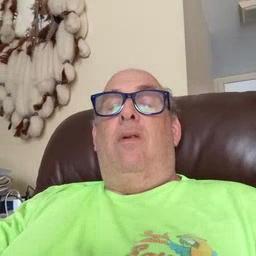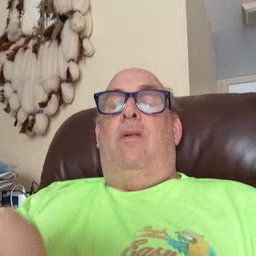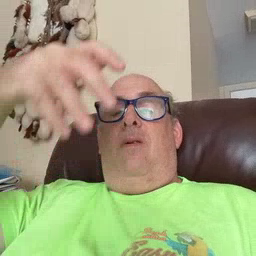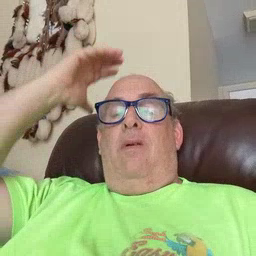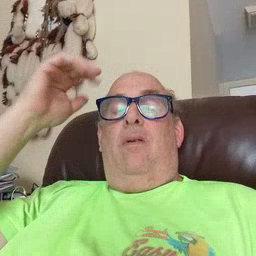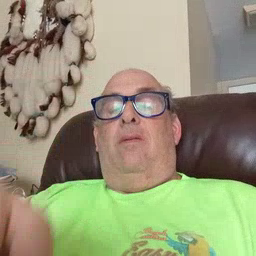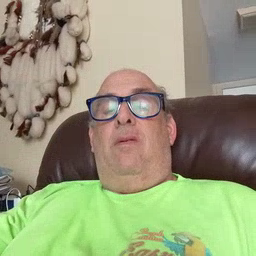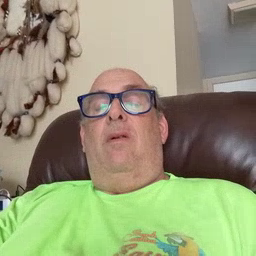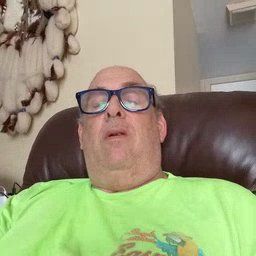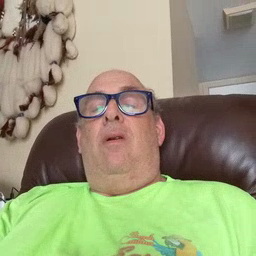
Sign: lion